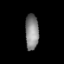
Tissue: lung
Cell type: Fibroblasts
Senescence score: 0.6396
Nuclear area (px): 469
Mean DAPI intensity: 132.896